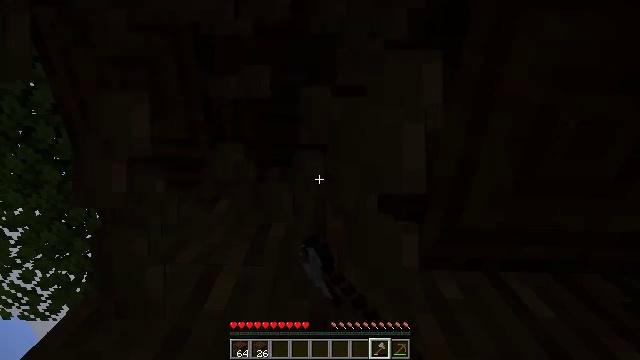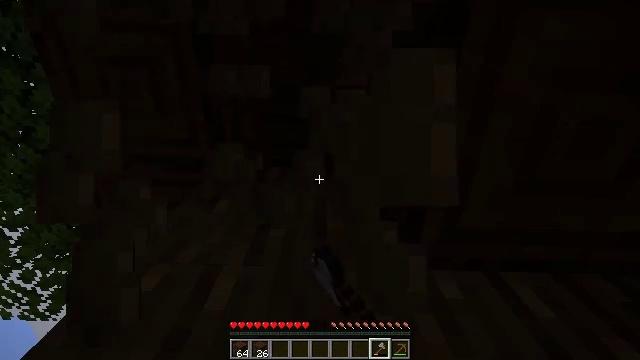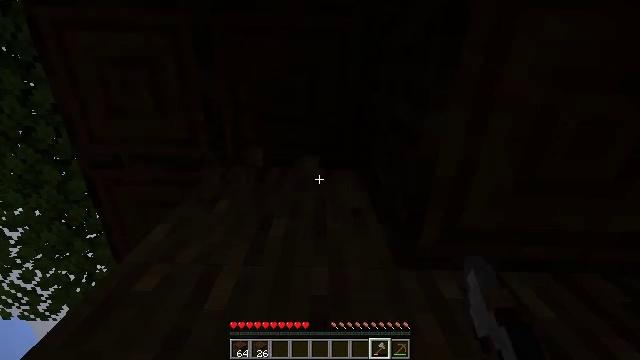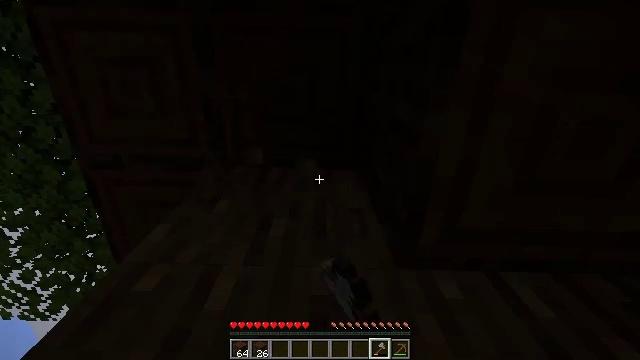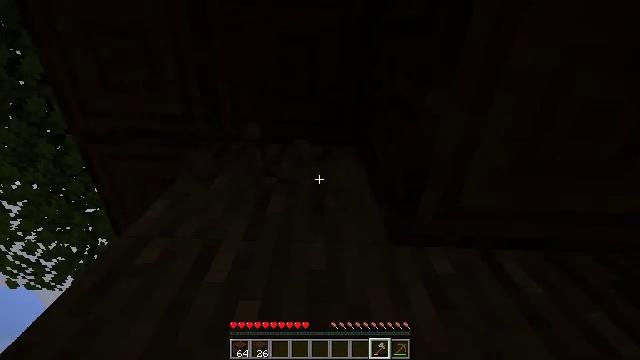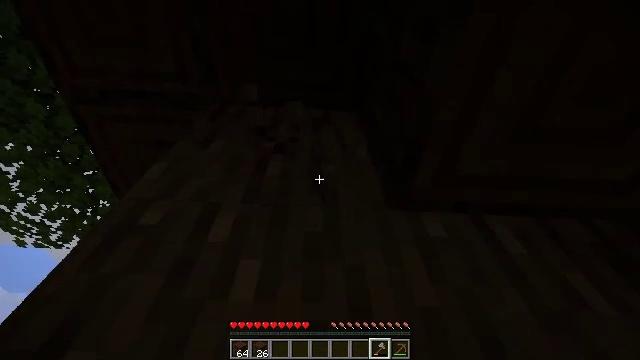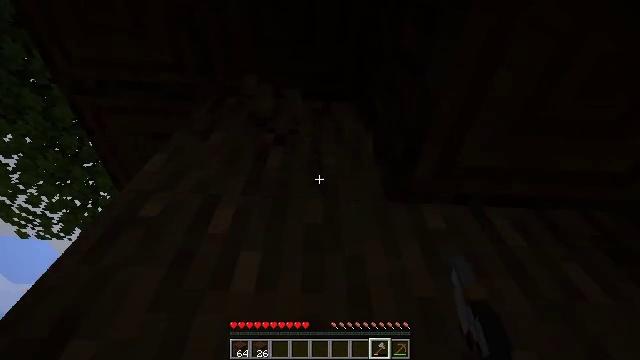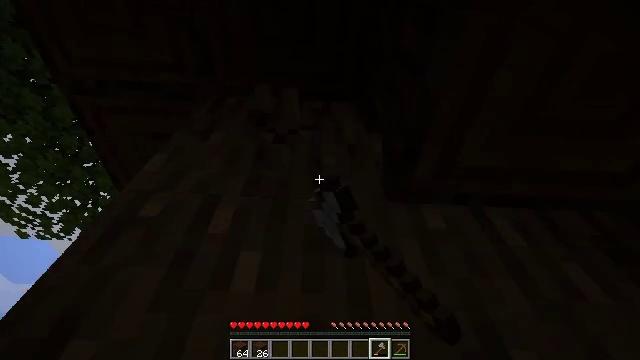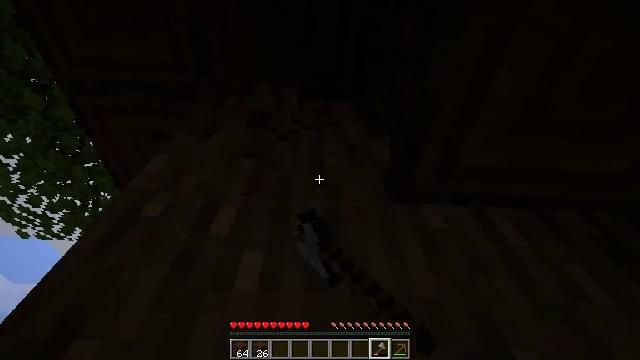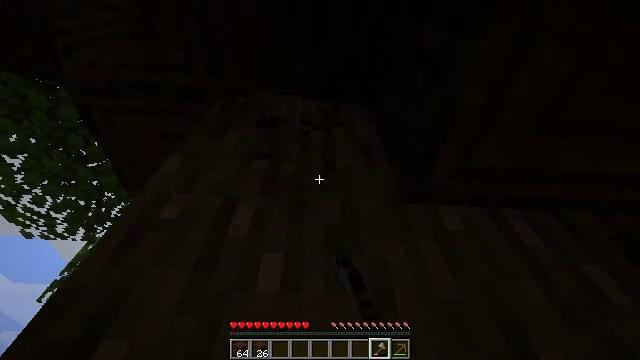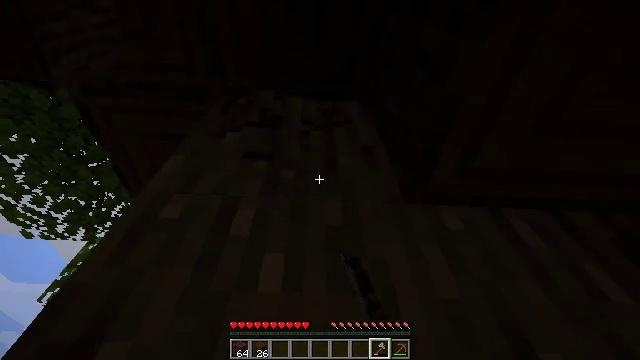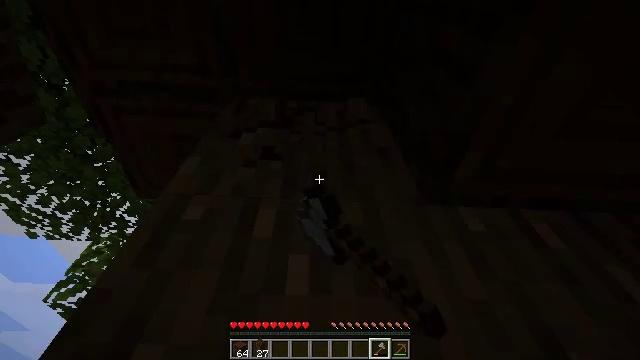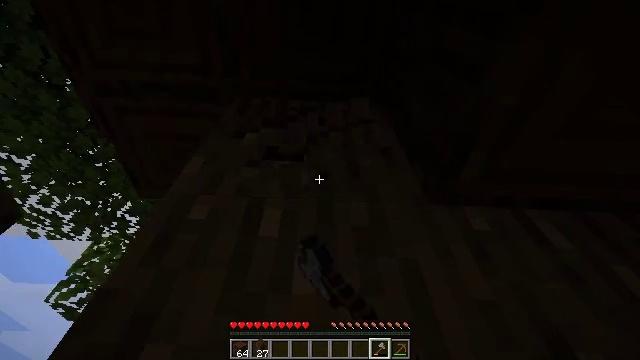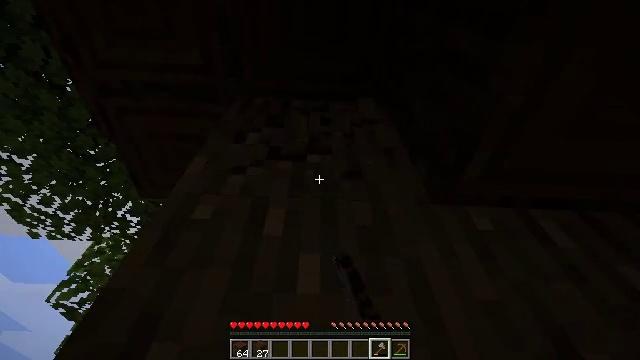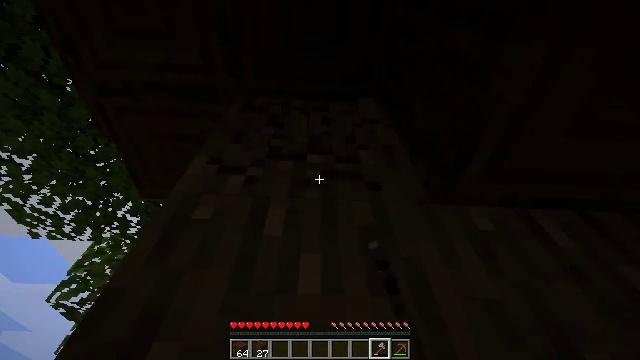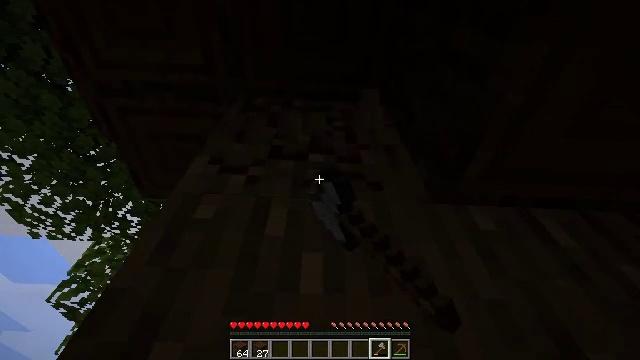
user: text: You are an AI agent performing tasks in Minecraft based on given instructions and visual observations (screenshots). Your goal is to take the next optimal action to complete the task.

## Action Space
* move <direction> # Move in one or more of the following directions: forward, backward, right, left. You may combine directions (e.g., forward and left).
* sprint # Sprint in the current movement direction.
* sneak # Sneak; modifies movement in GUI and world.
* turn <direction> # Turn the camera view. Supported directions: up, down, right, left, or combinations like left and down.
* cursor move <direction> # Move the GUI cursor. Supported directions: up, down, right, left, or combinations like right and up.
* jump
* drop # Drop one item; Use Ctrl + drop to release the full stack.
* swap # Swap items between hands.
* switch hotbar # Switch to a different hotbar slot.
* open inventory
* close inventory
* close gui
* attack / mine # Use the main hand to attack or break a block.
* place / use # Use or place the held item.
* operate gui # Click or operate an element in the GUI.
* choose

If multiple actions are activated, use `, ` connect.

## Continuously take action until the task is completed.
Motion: motion action
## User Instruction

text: Harvest dark oak log for resources.
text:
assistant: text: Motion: sneak, attack / mine
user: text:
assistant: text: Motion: sneak, attack / mine
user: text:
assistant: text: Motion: sneak, attack / mine
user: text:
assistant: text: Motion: sneak, turn down, attack / mine
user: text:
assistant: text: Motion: sneak, turn down, attack / mine
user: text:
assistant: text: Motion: sneak, turn down, attack / mine
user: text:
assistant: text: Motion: sneak, attack / mine
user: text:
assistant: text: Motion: move left, sneak, attack / mine
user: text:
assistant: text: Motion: move left, sneak, attack / mine
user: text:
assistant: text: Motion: move left, sneak, attack / mine
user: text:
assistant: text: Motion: sneak, attack / mine
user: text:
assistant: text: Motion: sneak, attack / mine
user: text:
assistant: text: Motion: sneak, attack / mine
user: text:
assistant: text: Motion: sneak, attack / mine
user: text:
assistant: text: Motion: sneak, attack / mine
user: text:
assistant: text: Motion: sneak, attack / mine
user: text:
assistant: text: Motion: sneak, attack / mine
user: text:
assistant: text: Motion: sneak, attack / mine
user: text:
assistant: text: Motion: sneak, attack / mine
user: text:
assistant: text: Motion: sneak, attack / mine
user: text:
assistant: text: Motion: sneak, attack / mine
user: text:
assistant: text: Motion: sneak, attack / mine
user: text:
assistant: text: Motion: sneak, attack / mine
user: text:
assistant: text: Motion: sneak, turn down, attack / mine
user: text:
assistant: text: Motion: move forward and move left, sneak, turn down, attack / mine
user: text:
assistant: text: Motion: move forward and move left, sneak, turn down, attack / mine
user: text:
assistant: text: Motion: move forward and move left, sneak, attack / mine
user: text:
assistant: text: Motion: move forward and move left, sneak, attack / mine
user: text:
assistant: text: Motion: move forward, sneak, attack / mine
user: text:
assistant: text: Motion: move forward, sneak, attack / mine